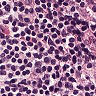
Metastatic tissue present: no